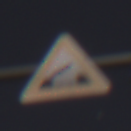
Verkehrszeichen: BeweglicheBruecke
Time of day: Night
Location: Outdoor (Nature)
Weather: Clear
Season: NotSpecified
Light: Natural